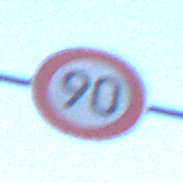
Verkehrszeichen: Geschwindigkeit90
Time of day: SunriseSunset
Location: Outdoor (Urban)
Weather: PartlyCloudy
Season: NotSpecified
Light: Natural